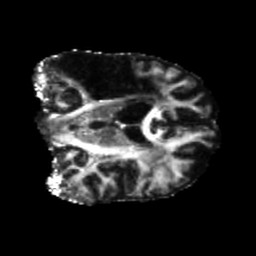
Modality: FA
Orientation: coronal
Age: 61
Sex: male
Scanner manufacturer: siemens
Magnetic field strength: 3 T
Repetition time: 5.25 s
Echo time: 0.08 s